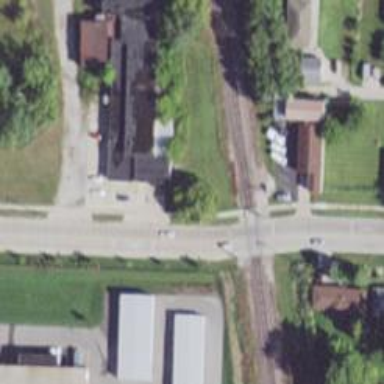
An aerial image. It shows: Crossing for the railway.